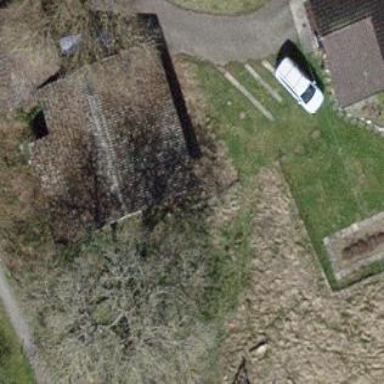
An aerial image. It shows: Simple and straightforward house.